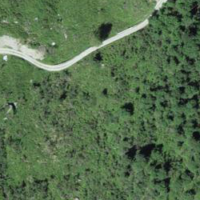
EUNIS habitat code: 31
Species observed at this site:
Geum montanum